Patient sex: M
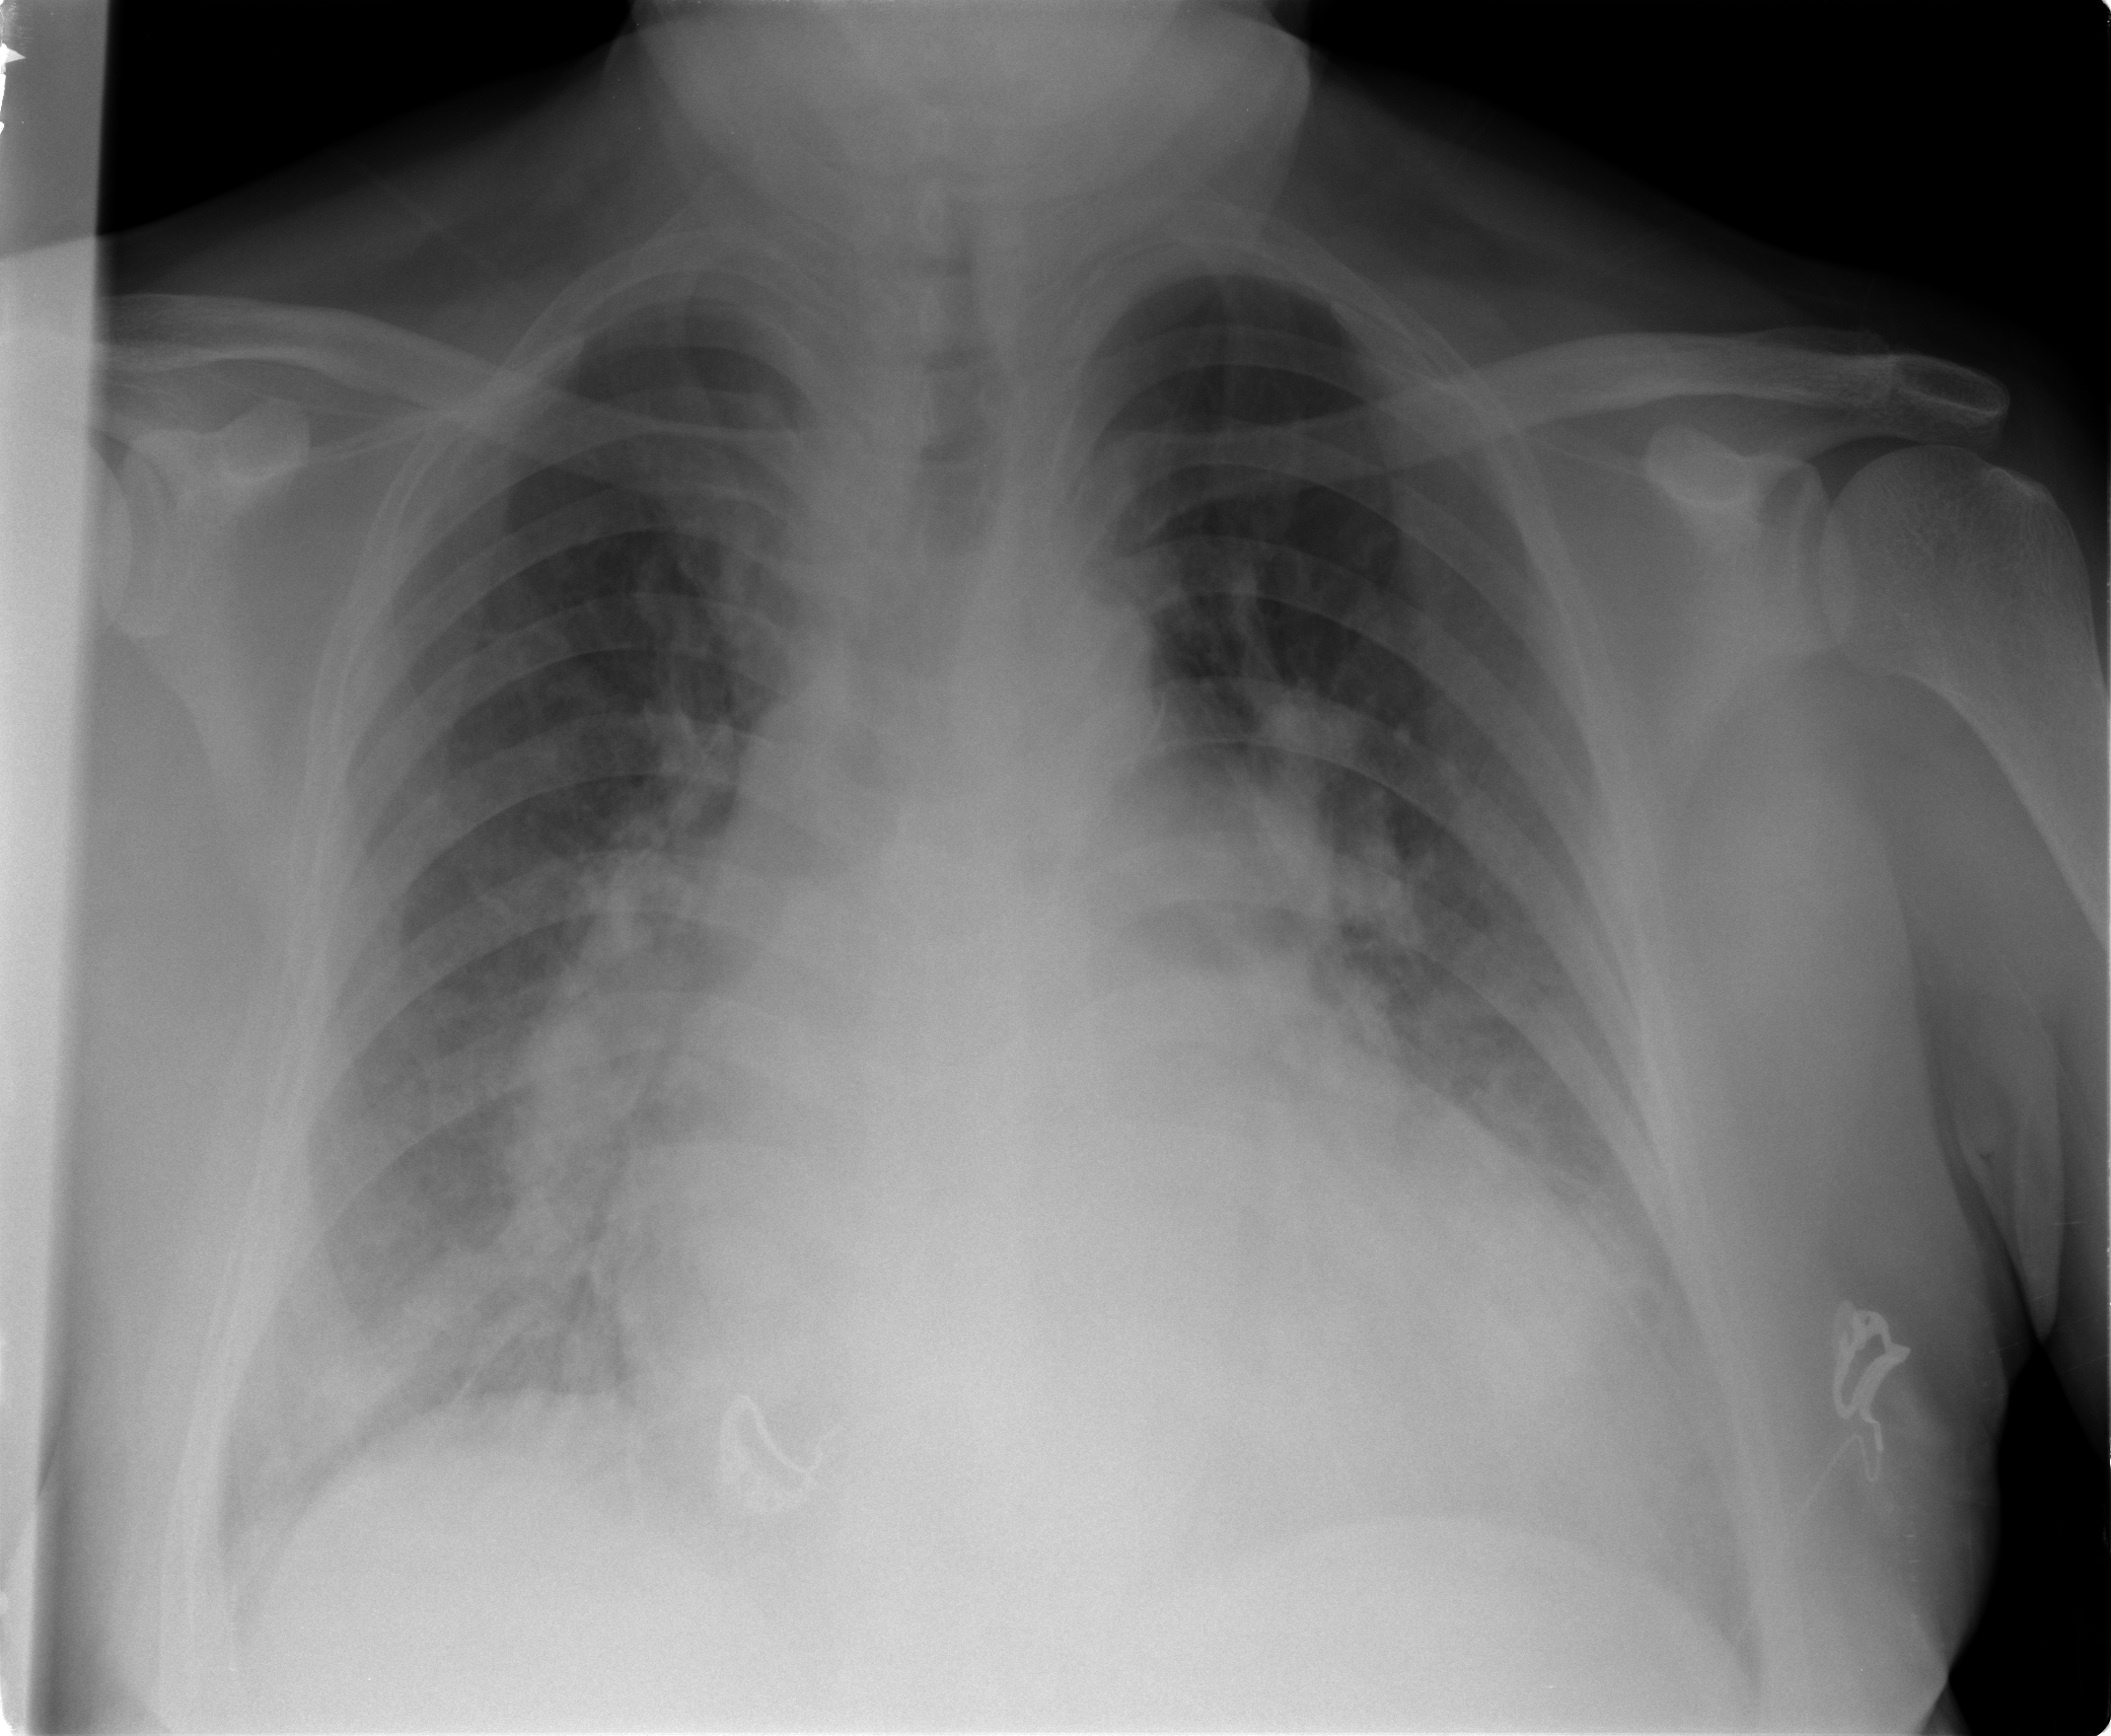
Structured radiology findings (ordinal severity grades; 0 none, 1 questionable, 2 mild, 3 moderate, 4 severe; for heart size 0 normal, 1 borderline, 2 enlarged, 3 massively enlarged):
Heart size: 2
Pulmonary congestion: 2
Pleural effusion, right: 2
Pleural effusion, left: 2
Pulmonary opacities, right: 3
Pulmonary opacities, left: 3
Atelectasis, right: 2
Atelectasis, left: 2